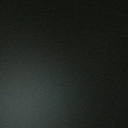
Screen state: off